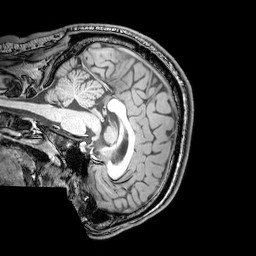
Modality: T1w
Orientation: sagittal
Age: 24
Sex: male
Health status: healthy
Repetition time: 0.081 s
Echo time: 0.037 s